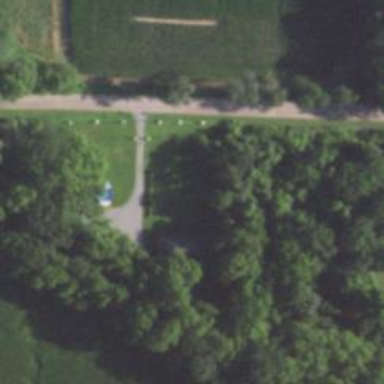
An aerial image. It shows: Driveway.